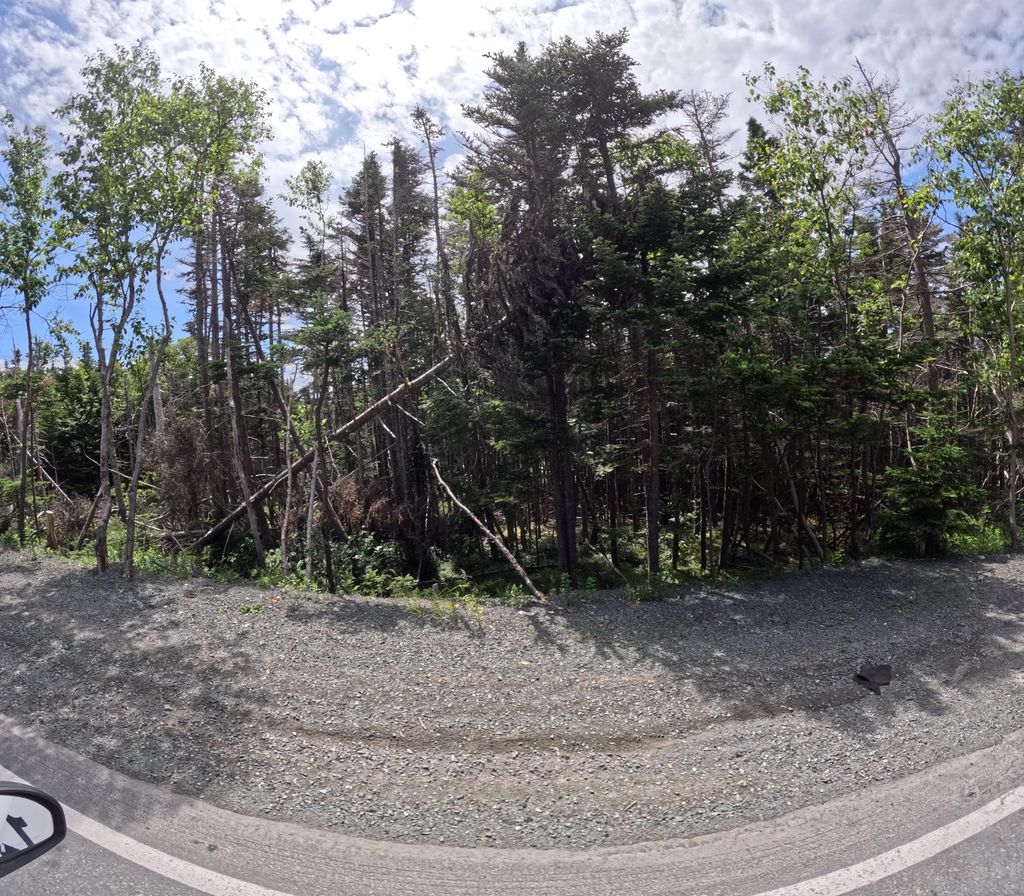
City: st_johns